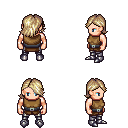
a pixel art fantasy rpg character, male body template, human, light skin, leather chest armor, metal pants, white blonde swoop hairstyle, metal boots, four views (front, back, left, right), 2x2 character sprite sheet, small pixel art, hard edges, no anti-aliasing